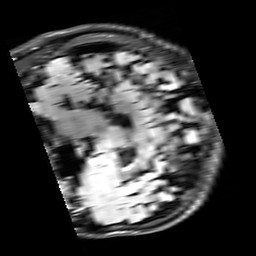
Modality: FLAIR
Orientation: sagittal
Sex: male
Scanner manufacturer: siemens
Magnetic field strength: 3 T
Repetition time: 10 s
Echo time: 0.09 s